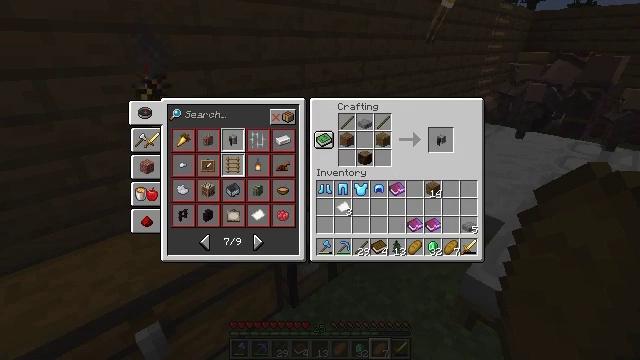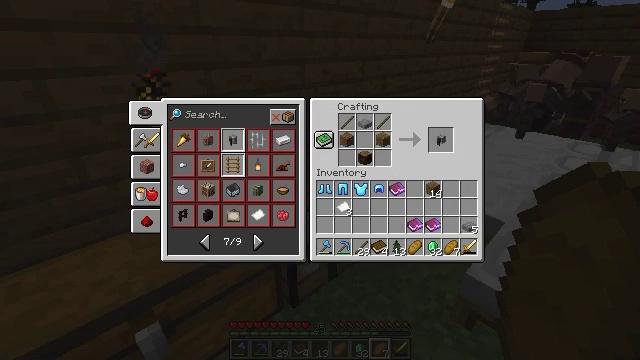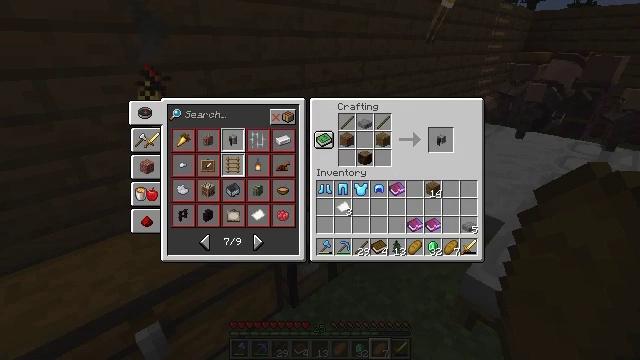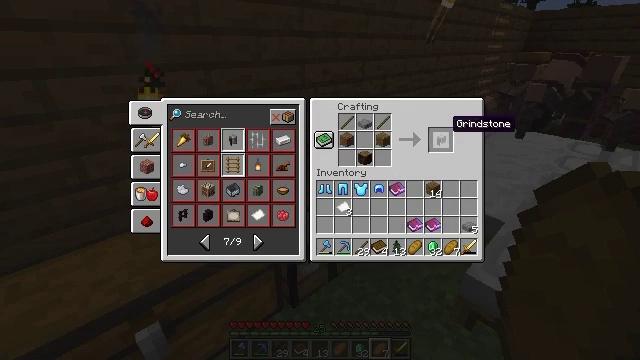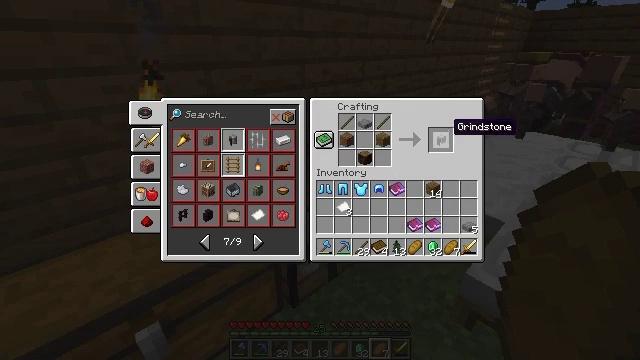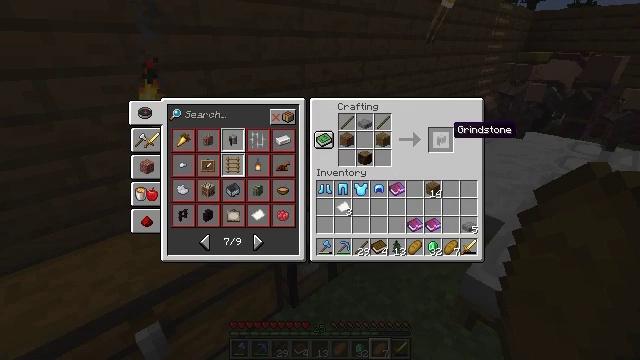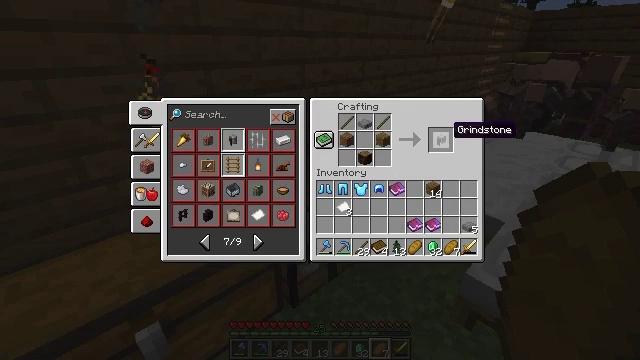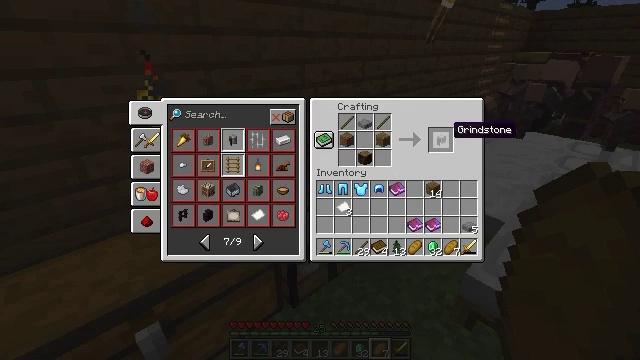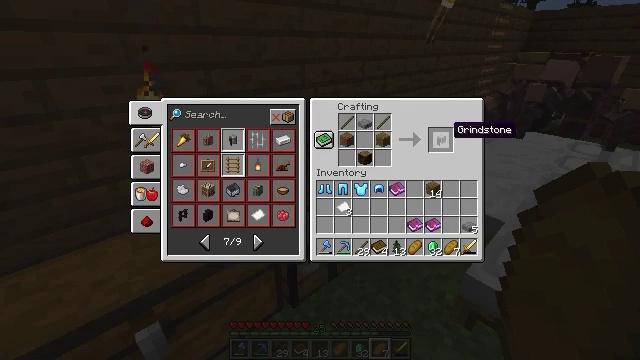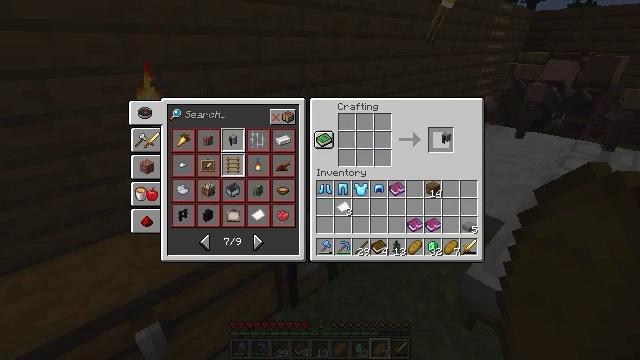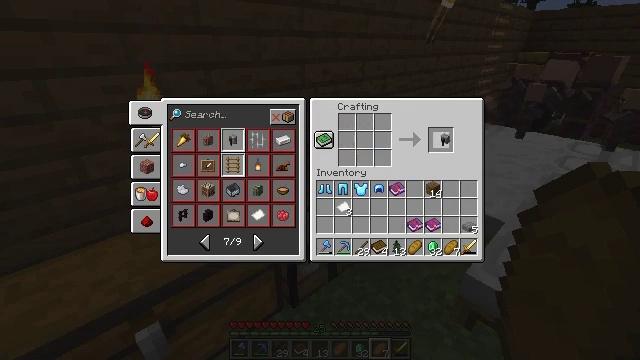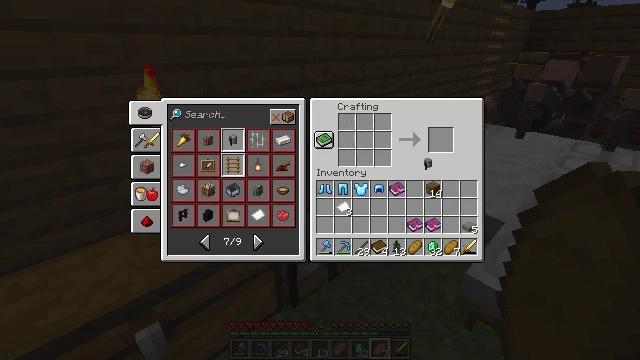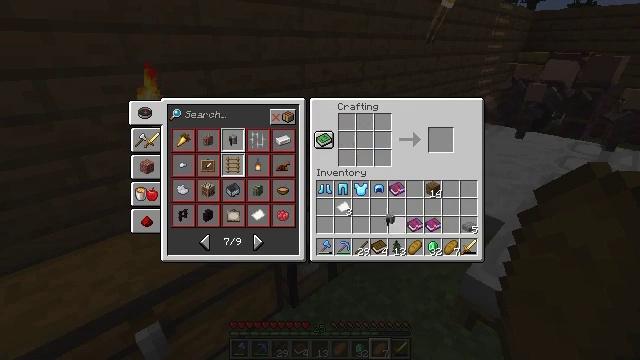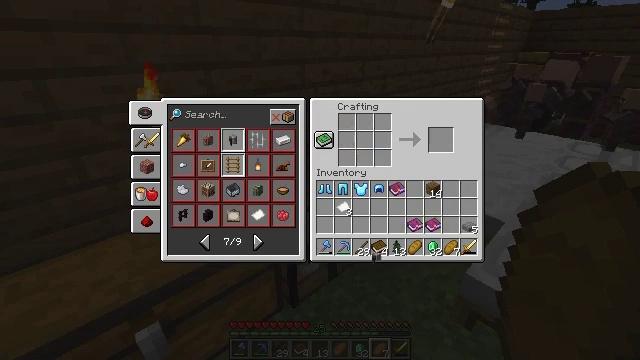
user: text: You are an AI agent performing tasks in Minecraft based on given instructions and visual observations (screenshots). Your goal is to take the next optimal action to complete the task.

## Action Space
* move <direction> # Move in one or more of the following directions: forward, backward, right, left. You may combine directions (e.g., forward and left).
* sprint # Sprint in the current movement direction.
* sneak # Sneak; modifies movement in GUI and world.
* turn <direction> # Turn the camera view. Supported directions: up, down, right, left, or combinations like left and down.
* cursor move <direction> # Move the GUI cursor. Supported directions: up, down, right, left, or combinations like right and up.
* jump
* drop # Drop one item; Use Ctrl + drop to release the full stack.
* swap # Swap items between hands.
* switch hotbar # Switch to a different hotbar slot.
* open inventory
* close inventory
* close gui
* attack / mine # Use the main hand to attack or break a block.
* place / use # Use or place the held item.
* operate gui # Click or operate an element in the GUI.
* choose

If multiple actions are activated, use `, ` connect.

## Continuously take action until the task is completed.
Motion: motion action
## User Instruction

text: Use the crafting table to make a grindstone.
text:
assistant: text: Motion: cursor move right
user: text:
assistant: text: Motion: cursor move right
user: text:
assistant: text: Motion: no_op
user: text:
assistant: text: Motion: no_op
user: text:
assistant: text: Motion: no_op
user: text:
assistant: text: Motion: no_op
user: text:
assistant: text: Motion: no_op
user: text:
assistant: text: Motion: no_op
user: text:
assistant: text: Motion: operate gui
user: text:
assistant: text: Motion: no_op
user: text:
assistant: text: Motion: cursor move left and down
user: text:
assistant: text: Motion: cursor move left and down
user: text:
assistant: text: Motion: cursor move left and down
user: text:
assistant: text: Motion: no_op